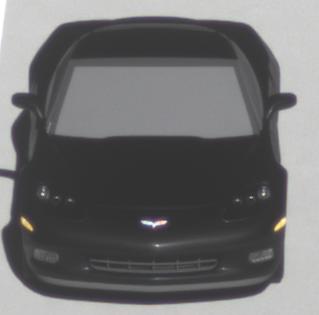
Make: Chevrolet
Model: Corvette Coupé
Detailed model: Corvette (C6) Coupé
Model produced from: 2005/02
Model produced until: 2008/03
Doors: 3
Color: black
Road condition: dry road
Daytime: morning or afternoon
Contrast: high contrast